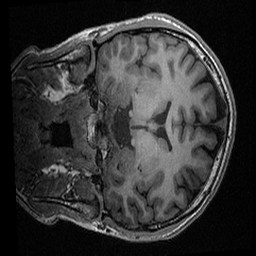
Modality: T1w
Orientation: coronal
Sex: male
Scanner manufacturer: ge
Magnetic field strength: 3 T
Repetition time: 0.0064 s
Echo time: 0.00281 s